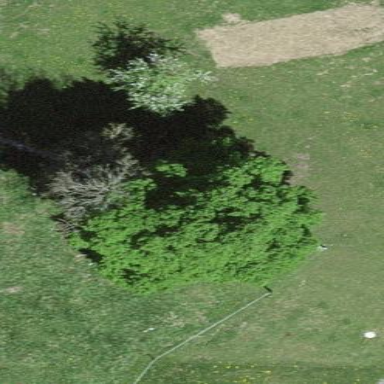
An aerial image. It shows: Beautiful woodland area.